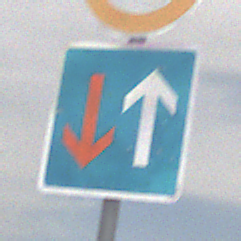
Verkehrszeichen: VorrangVorGegenverkehr
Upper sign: Geschwindigkeit60
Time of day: Midday
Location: Outdoor (Nature)
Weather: PartlyCloudy
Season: NotSpecified
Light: Natural